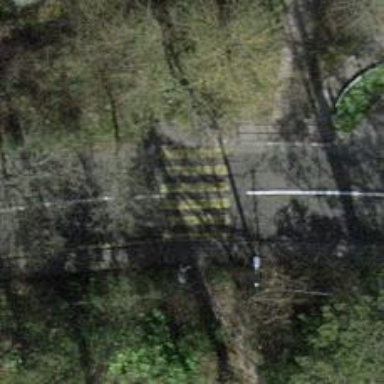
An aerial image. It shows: Marked zebra crossing on the road.